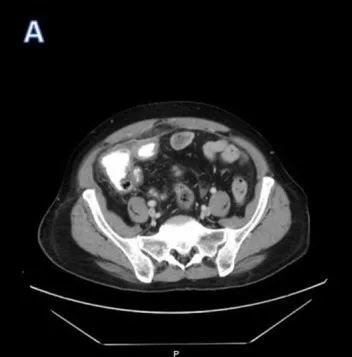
A; There is a small free fluid area noted between the bowel loops with possible small localized fluid collection seen posterior to the mesh and anterior to the cecum.
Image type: radiology (ct)